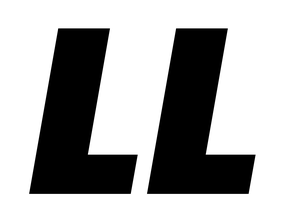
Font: Poppins-BlackItalic